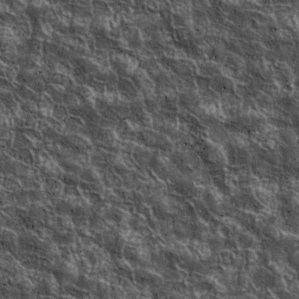
Label: non_frost